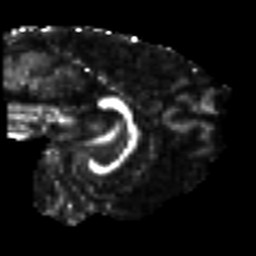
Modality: FA
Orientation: sagittal
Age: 21
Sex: female
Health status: ill
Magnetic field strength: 3 T
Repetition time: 9 s
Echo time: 0.093 s